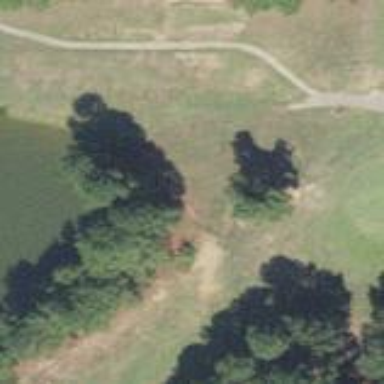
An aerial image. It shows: Scenic golf fairway.